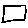
Label: square